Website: crate-barrel
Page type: account-dashboard
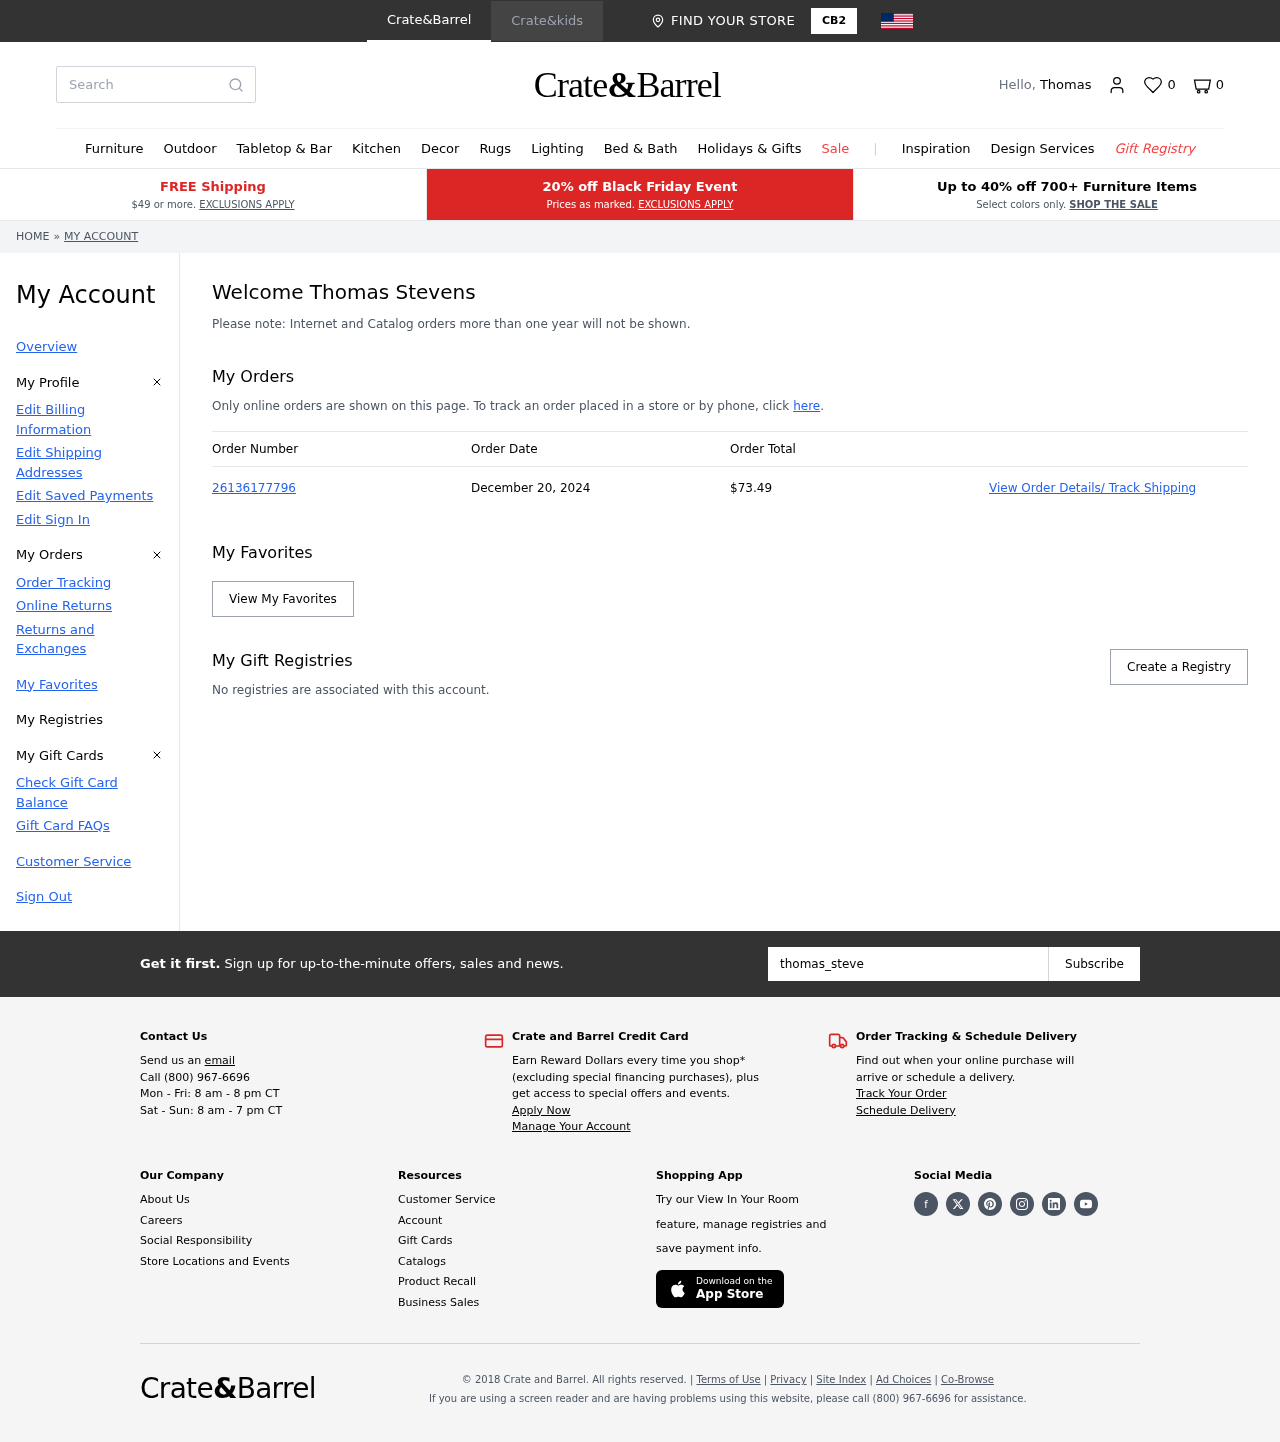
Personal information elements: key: PII_EMAIL
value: thomas_stevens@gmail.com
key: PII_FIRSTNAME
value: Thomas
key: PII_FULLNAME
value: Thomas Stevens
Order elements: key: ORDER_NUM_ITEMS
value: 0
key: ORDER_NUMBER
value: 26136177796
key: ORDER_DATE
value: December 20, 2024
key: ORDER_TOTAL
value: $73.49
Search elements: key: HEADER_SEARCH
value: Search
Other elements: key: FAVORITES_COUNT
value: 0